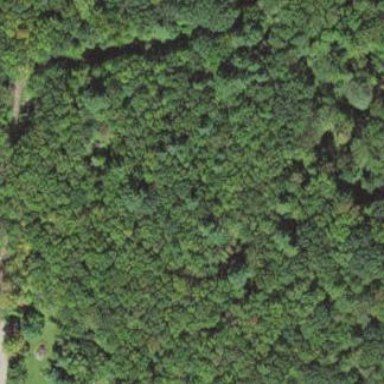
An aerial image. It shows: Mixed woodland with various types of leaves.